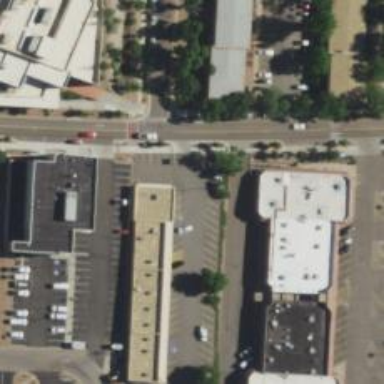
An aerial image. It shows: Public building.